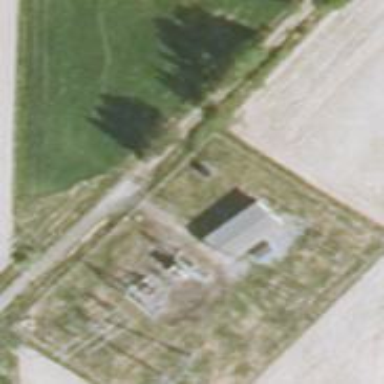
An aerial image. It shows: Power substation surrounded by fence.